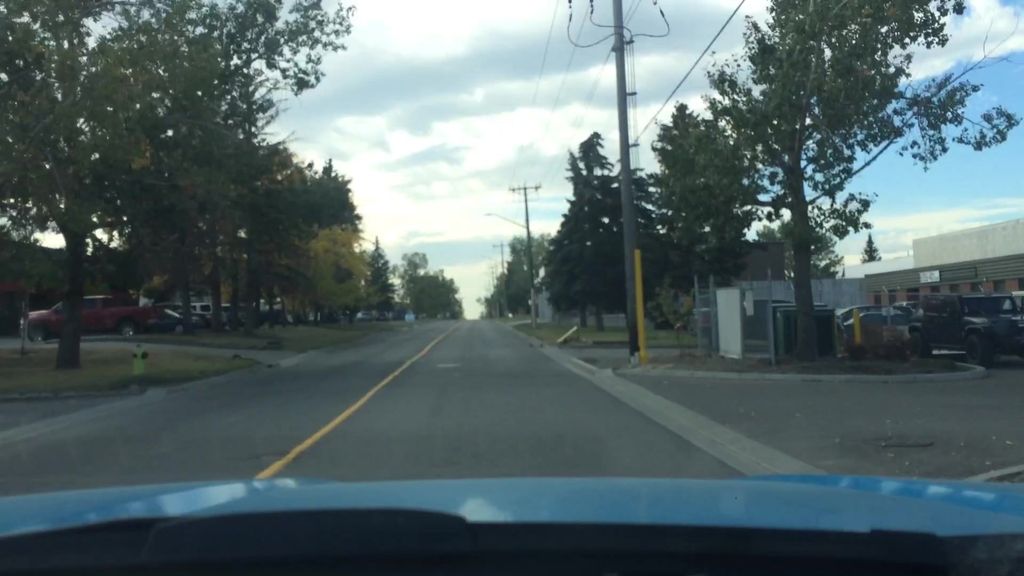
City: calgary